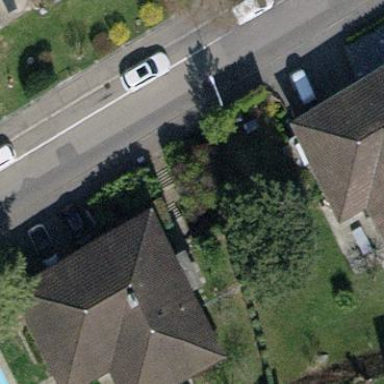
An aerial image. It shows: Detached building.